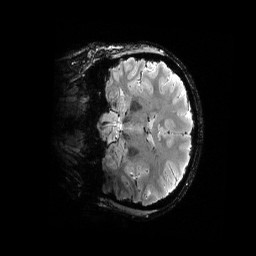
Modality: T2starw
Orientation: coronal
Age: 24
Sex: female
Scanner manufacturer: siemens
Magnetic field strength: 6.98 T
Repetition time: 4.91 s
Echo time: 0.016 s